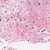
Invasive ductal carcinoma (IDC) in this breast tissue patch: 0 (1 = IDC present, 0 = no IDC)